Interaction volume radius: 5 \u00c5
Interaction volume height: 10 \u00c5
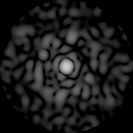
Disorder parameter: 0.8723